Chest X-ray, AP view. Patient: 48 years old, sex M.
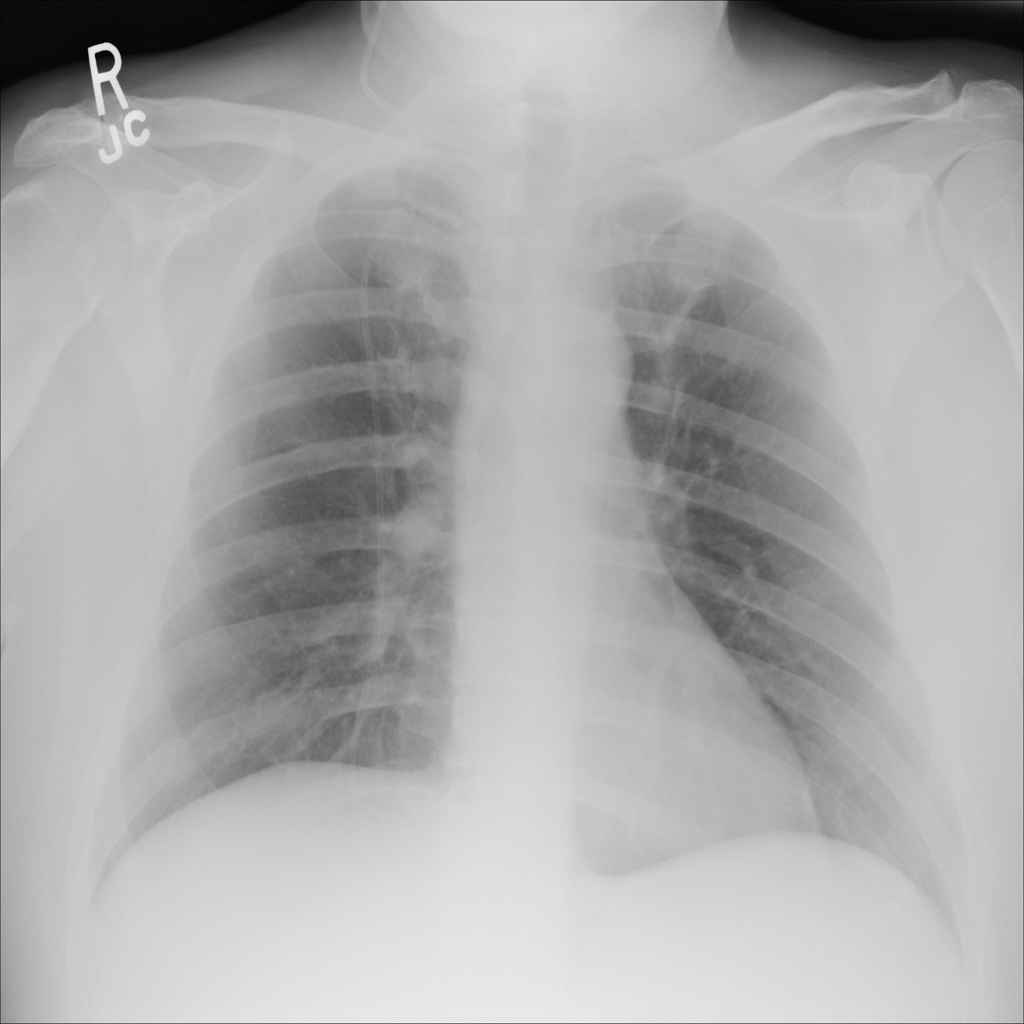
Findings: No Finding